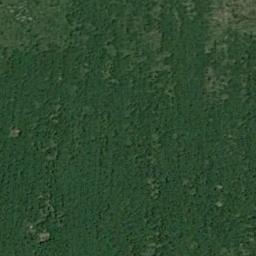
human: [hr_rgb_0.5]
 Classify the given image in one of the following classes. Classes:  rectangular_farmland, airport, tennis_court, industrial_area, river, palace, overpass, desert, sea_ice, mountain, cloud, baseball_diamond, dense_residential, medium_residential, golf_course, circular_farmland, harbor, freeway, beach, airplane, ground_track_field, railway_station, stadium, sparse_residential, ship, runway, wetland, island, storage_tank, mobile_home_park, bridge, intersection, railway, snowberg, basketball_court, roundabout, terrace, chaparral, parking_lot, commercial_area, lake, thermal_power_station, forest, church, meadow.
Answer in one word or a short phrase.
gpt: meadow